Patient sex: M
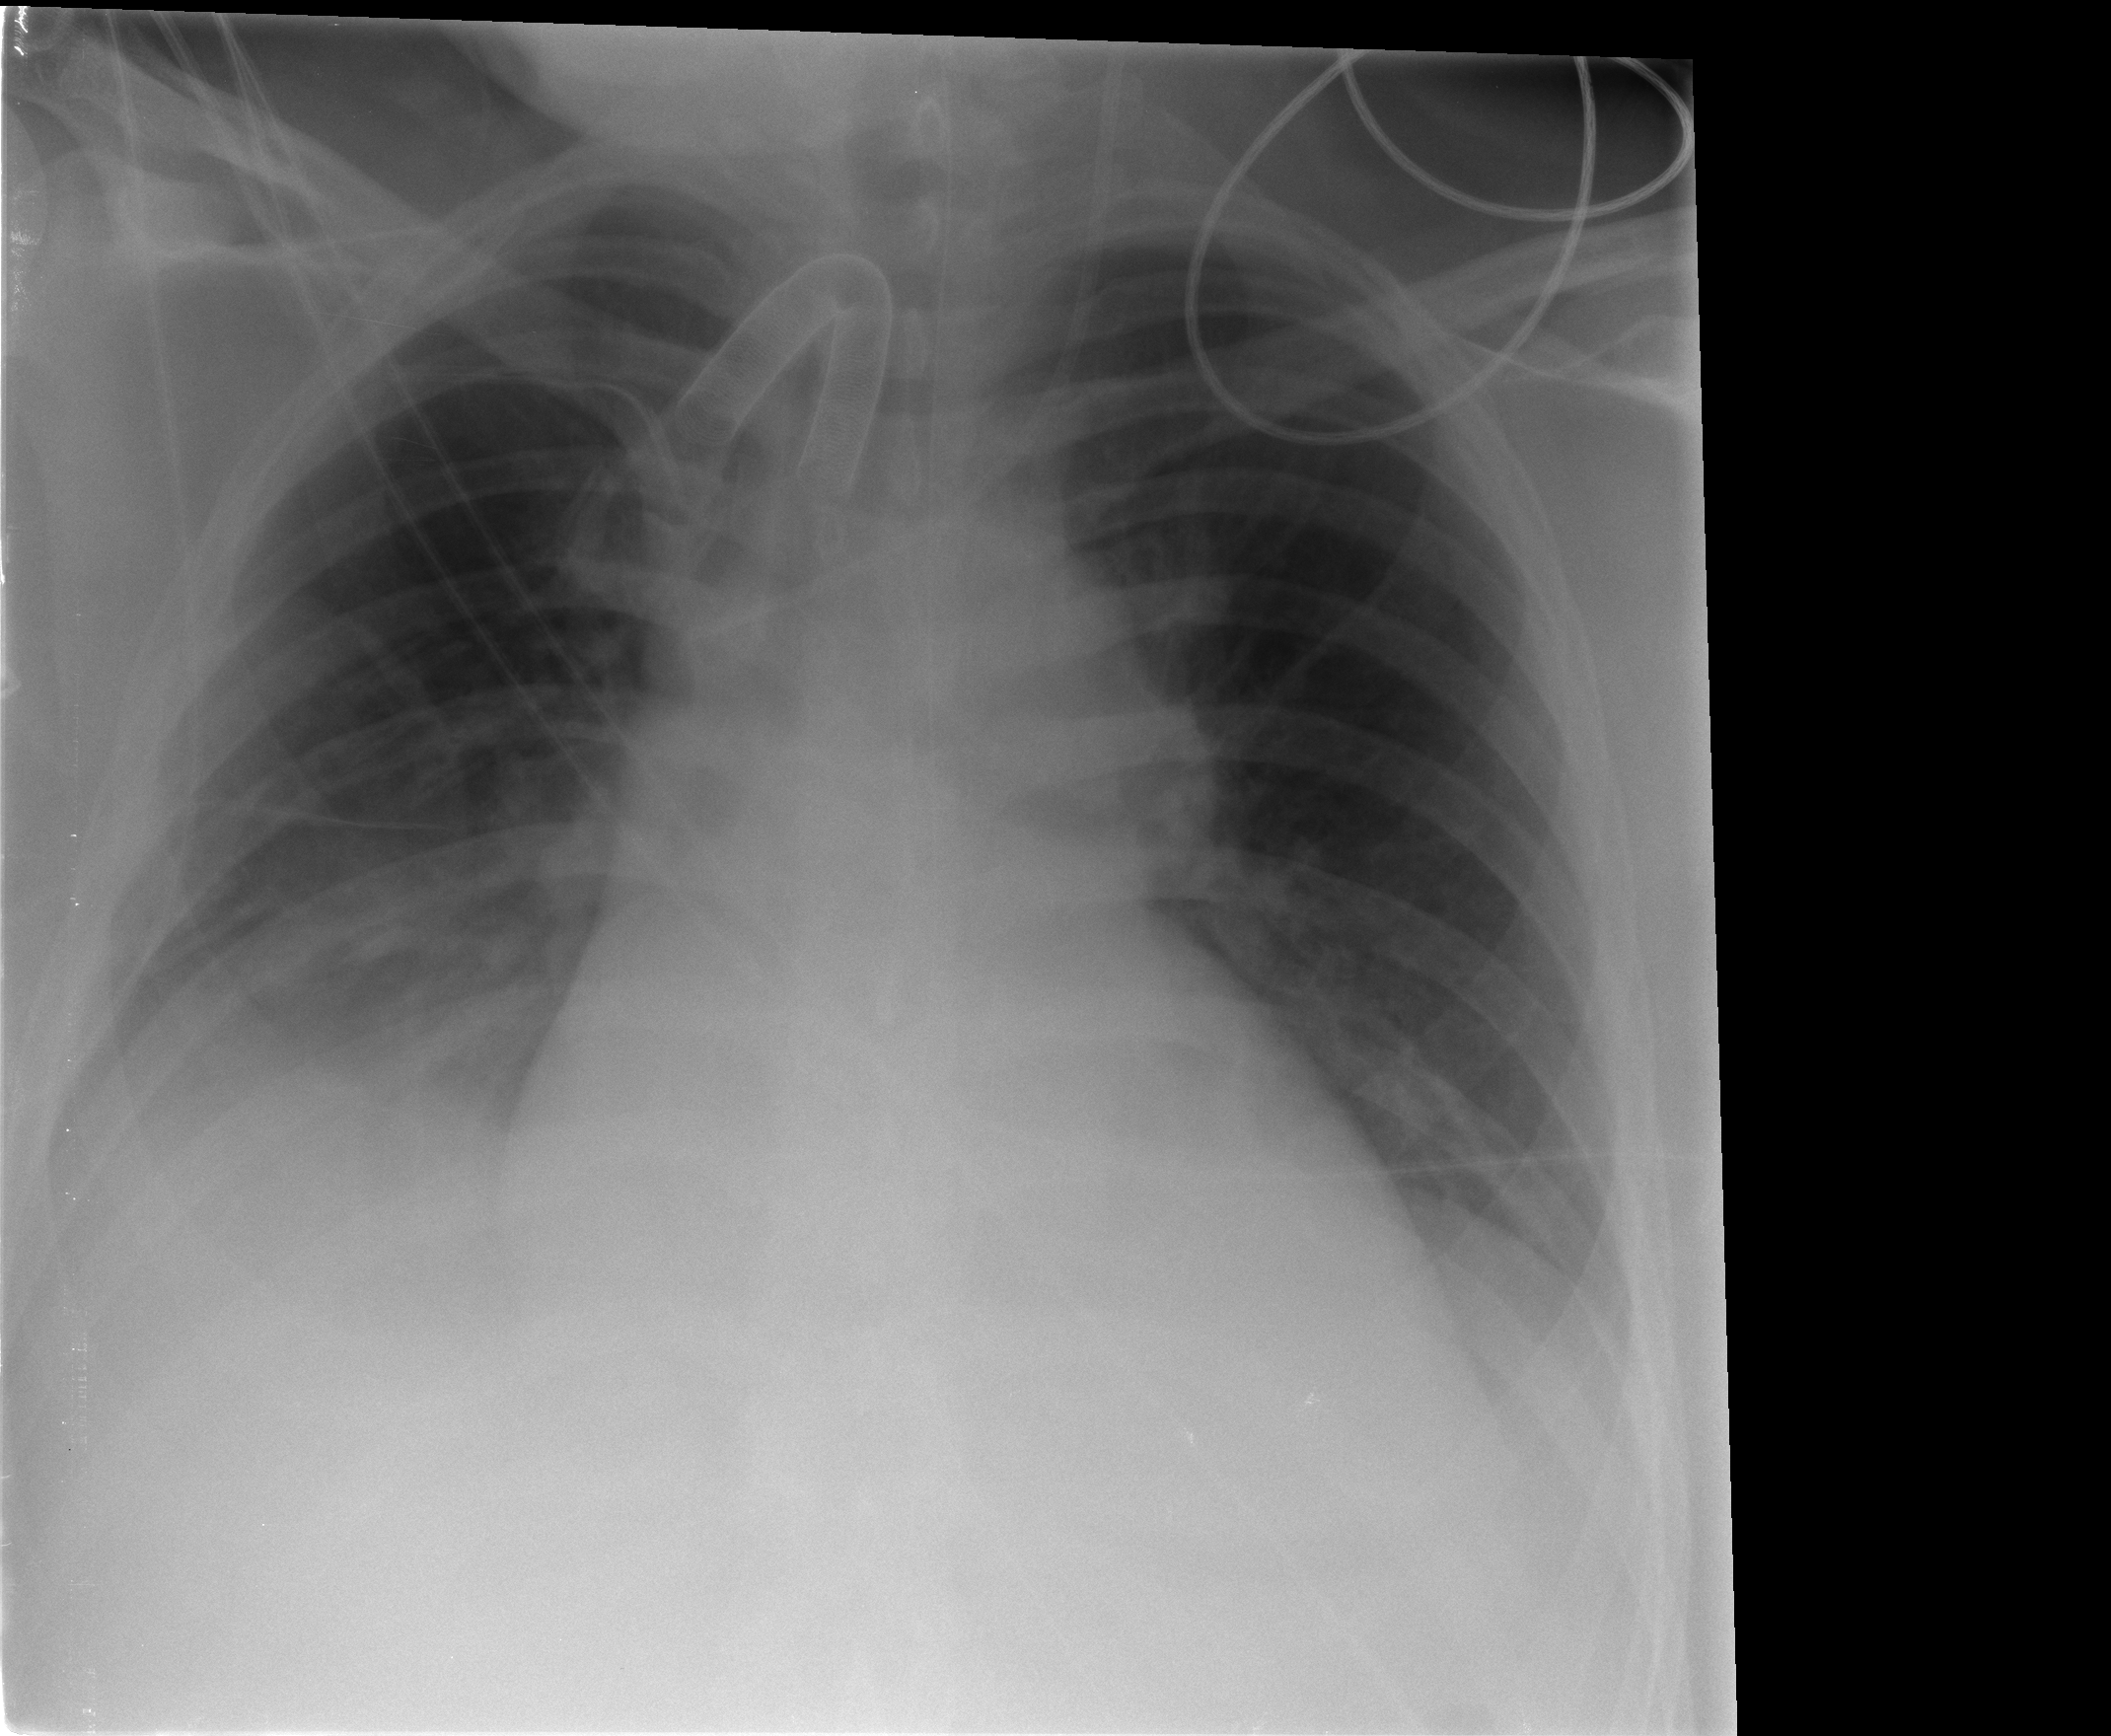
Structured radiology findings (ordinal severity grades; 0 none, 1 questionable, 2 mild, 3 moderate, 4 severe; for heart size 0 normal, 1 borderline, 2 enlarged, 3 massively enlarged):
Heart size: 2
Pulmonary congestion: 1
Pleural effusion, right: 2
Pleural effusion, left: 2
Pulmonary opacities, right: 0
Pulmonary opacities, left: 0
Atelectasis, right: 2
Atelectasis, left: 2